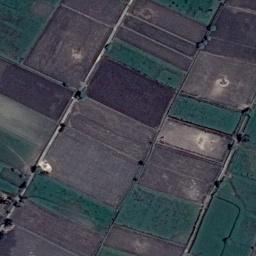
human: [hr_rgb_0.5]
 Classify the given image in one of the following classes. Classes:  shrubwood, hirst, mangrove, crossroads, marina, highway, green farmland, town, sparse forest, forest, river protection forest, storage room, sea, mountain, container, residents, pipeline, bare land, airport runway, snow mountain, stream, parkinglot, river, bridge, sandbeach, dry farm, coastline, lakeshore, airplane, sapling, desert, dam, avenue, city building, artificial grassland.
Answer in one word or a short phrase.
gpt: green farmland